Question: Visual Studio 2017 shows a hint for unnecessary 'this' qualifiers even when the inspection is disabled in the options.
This is how it looks:

(First line is the culprit, second line is how I want 'this' to look like.)
Hovering over the grayed out 'this' and clicking on the light bulb shows this suggested fix:
<URL>
I can't find a way of disabling this completely. Sometimes I want to have "unnecessary" 'this' qualifiers and sometimes I don't, so I don't want VS to comment about this at all.
"None" is the least severe option yet it still shows this annoying, different color.
<URL>
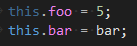
Answer: You can use a ruleset file to disable any analysis if you know its diagnostic id (in this case 'IDE0003')
1. On the References node of you project right click on Analyzers and select Open Active Rule Set
2. Once the ruleset editor is open just search for IDE0003 and uncheck the checkbox. Then save the ruleset file. Then save the project.

1. The following XML will be added to you project file. You can add this ruleset file to any project where you want this rule disabled.
'<CodeAnalysisRuleSet>ConsoleApp9.ruleset</CodeAnalysisRuleSet>'